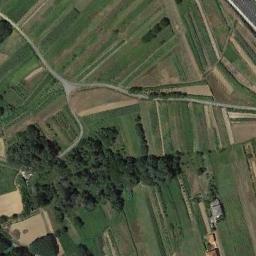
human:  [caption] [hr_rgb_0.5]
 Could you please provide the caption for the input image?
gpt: Lots of dense rectangular farmland and a grove of trees are on the ground .

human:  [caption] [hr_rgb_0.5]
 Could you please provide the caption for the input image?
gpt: There are lots of trees beside the rectangular farmlands .

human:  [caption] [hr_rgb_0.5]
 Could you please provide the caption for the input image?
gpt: The rectangular farmland is next to some trees .

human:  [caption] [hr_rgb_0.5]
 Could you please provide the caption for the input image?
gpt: Many dense, neatly arranged dark green, light green, Khaki and brown mixed rectangular farmland of different sizes .

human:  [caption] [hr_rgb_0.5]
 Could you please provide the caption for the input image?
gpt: There are many green rectangular farmlands and some green trees .